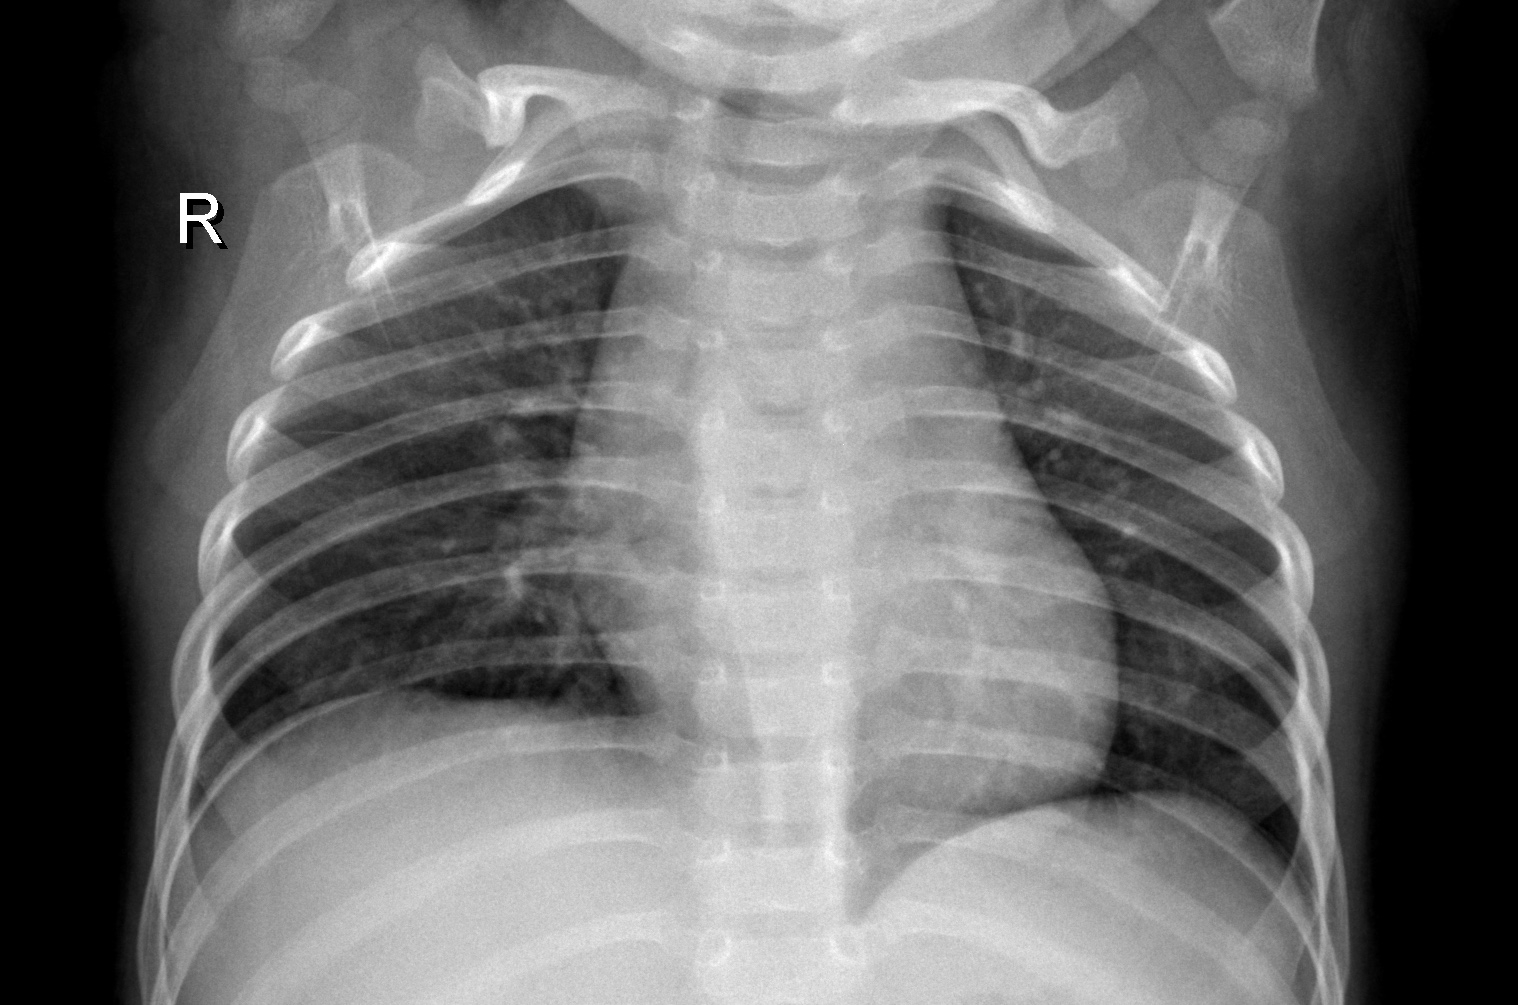
Diagnosis: NORMAL